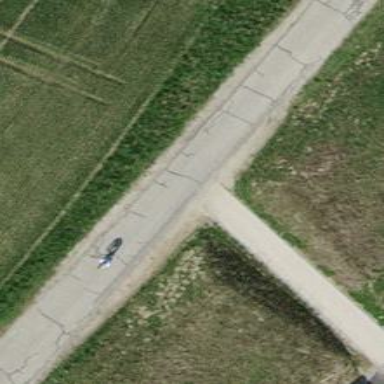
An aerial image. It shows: Cycle barrier.